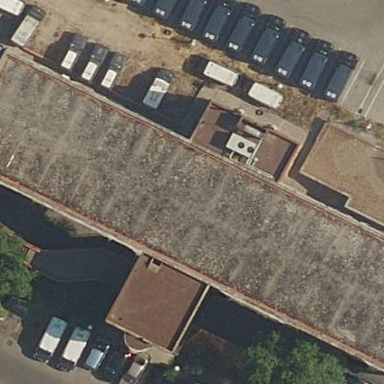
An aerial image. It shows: Police building.